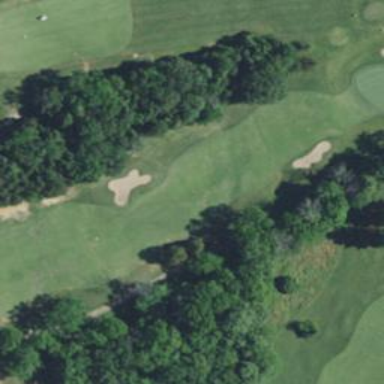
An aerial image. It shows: View of golf hole.